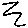
Label: zigzag